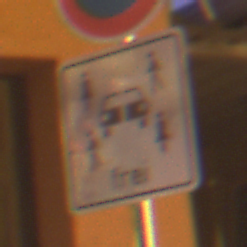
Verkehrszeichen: CarsharingfahrzeugeFrei
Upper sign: EingeschraenktesHalteverbot
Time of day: Night
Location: Outdoor (Urban)
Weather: Clear
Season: NotSpecified
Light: Artificial